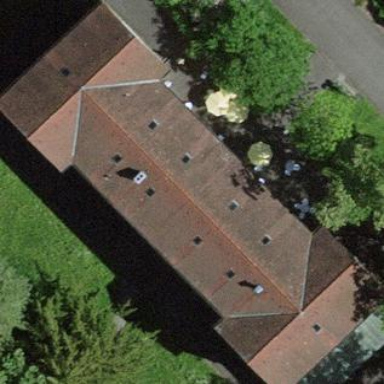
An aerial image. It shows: Hospital building.